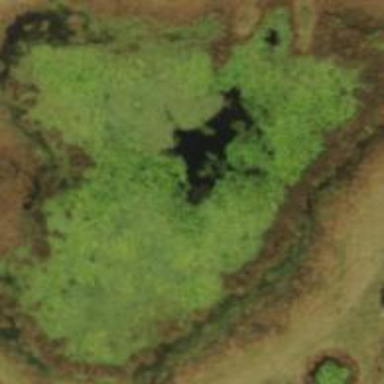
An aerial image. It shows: Marshy wetland area.